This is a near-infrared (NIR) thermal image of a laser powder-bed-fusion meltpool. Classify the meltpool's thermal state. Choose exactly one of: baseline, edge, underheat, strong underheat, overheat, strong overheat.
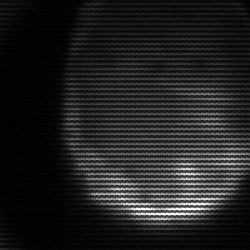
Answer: edge